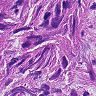
Metastatic tissue present: yes